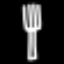
Label: fork